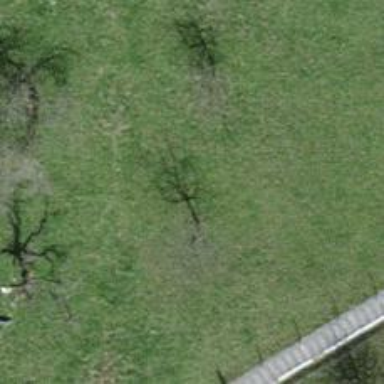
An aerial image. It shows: Urban area featuring tree as natural element.